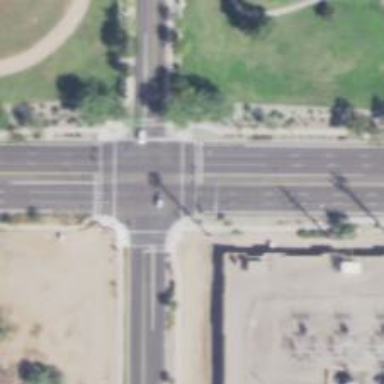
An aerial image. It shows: Solid stop line on the road marking.